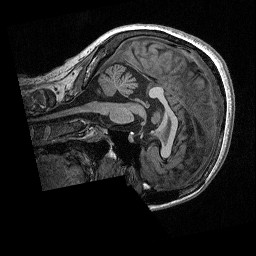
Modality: T1w
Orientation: sagittal
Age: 35
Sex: female
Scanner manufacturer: siemens
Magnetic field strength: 3 T
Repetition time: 2.3 s
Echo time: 0.00298 s